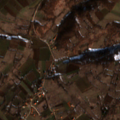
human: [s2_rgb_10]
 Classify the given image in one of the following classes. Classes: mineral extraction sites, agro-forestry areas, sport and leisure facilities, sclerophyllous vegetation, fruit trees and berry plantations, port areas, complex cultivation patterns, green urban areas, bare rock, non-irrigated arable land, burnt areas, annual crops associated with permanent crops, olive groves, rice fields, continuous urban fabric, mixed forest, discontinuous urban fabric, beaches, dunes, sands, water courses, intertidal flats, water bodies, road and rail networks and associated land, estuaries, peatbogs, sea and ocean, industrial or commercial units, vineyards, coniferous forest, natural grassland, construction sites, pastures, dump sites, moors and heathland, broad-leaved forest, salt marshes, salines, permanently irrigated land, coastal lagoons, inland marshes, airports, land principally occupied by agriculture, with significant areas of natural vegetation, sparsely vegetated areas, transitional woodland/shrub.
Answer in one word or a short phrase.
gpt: non-irrigated arable land, pastures, complex cultivation patterns, land principally occupied by agriculture, with significant areas of natural vegetation, broad-leaved forest